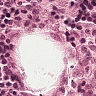
Metastatic tissue present: no